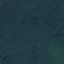
Label: Forest